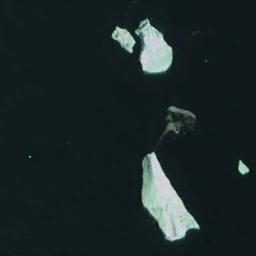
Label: sea_ice